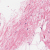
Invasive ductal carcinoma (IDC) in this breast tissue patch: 0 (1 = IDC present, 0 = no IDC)